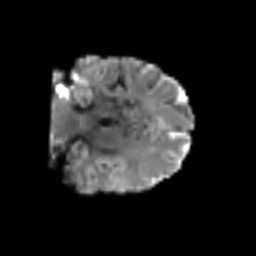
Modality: T2w
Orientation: coronal
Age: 60
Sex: male
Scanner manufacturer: siemens
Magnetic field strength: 3 T
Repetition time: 6.1 s
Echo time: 0.101 s